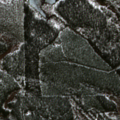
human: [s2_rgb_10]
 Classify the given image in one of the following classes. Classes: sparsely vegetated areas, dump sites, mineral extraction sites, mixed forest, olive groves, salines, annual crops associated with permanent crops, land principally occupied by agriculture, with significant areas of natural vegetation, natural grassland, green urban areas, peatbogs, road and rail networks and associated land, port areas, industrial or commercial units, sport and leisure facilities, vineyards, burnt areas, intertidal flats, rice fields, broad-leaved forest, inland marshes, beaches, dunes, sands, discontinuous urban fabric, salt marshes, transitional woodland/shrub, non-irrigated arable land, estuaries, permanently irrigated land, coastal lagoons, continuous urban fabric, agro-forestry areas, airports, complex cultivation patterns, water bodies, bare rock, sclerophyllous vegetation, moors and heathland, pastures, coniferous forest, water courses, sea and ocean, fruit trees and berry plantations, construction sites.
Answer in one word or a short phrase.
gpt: coniferous forest, transitional woodland/shrub